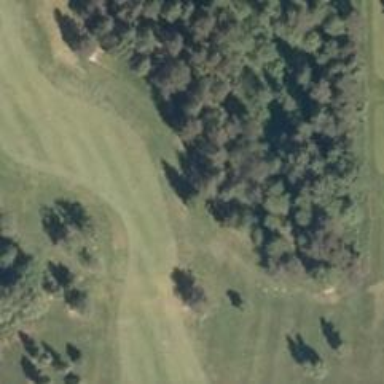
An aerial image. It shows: Golf hole.